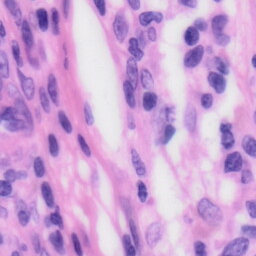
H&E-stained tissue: Skin